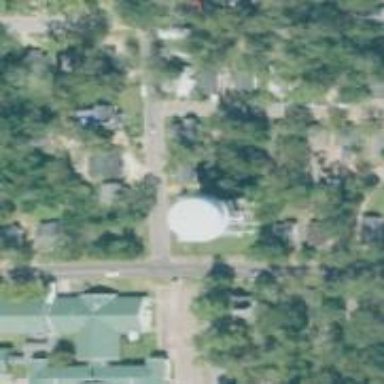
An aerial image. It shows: Water tower that is man-made.